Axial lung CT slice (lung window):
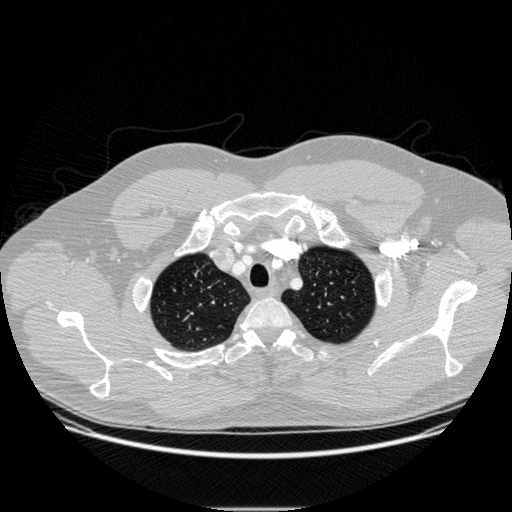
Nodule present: no